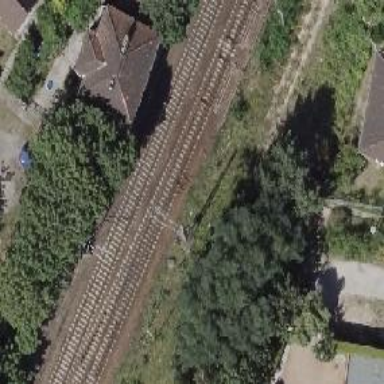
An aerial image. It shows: Railway switch with turnout to the right.